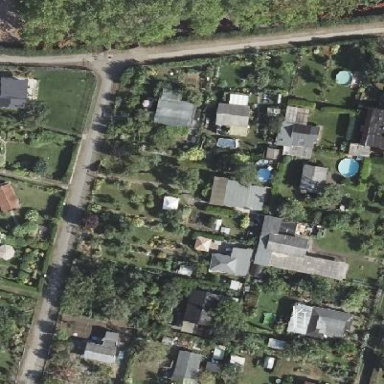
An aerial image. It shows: Plot within allotments.